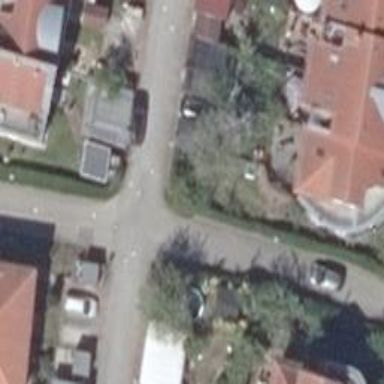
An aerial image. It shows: Living street.